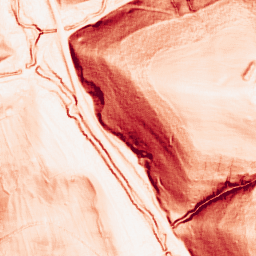
Category: morphological
Decomposition family: morphological_square
Decomposition parameters: operation: gradient
size: 3
Upsampling method: bicubic
Upsampling parameters: scale: 4
Upsampling scale: 4